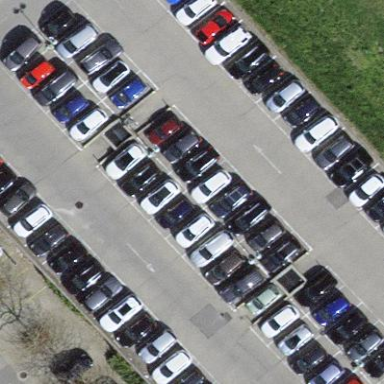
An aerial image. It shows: Rooftop parking area.